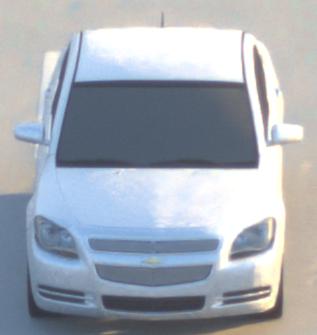
Make: Chevrolet
Model: Malibu 2.4
Detailed model: Malibu
Model produced from: 2012/07
Model produced until: 2014/08
Doors: 4
Color: white
Road condition: dry road
Daytime: sunrise or sunset
Contrast: medium contrast